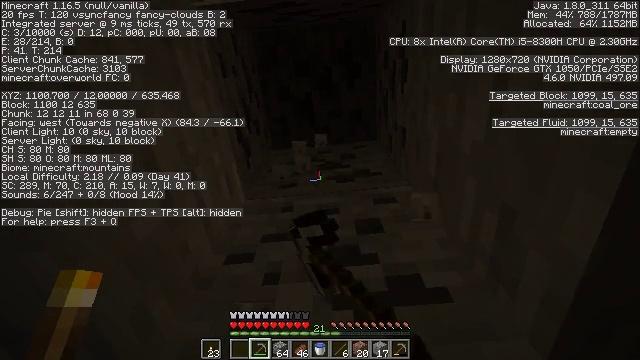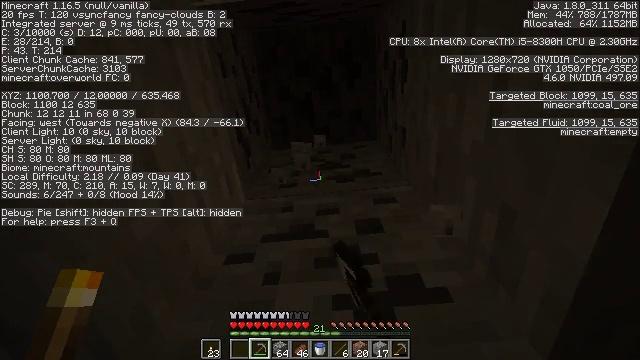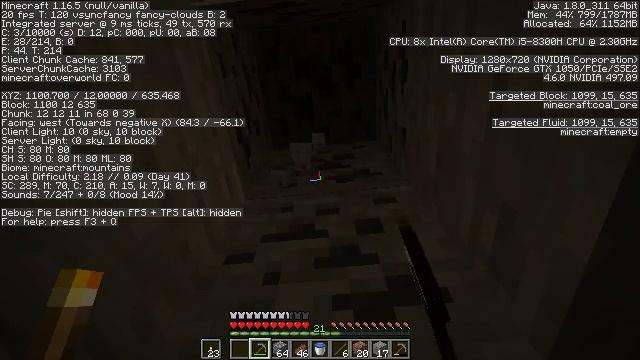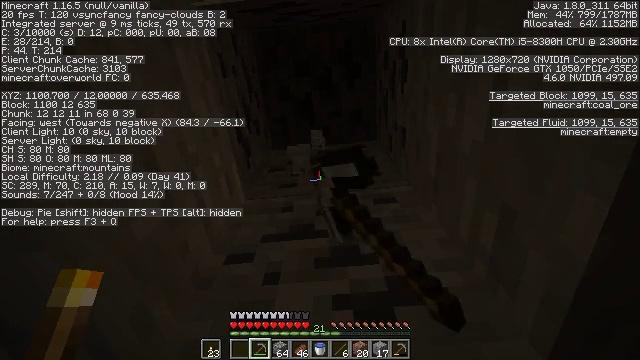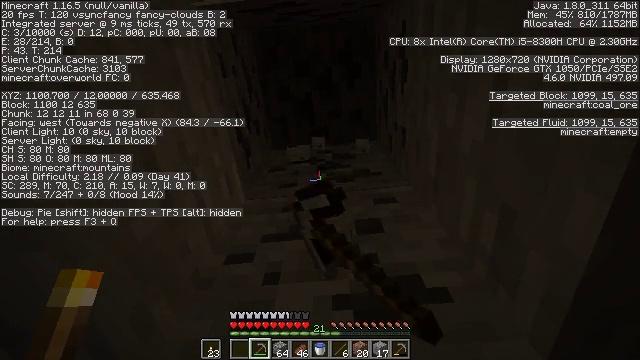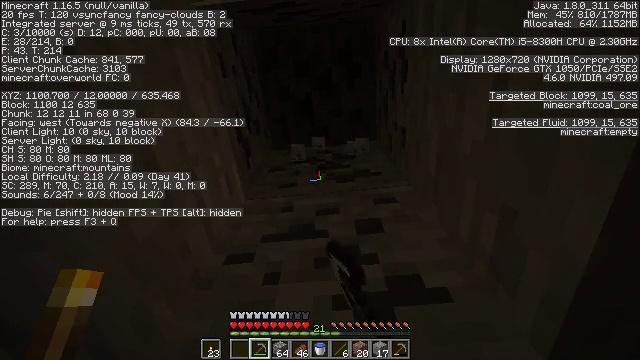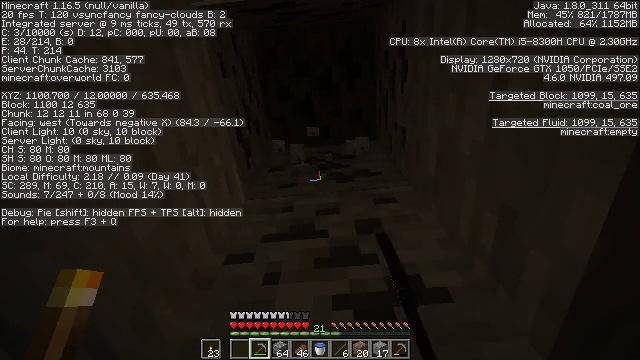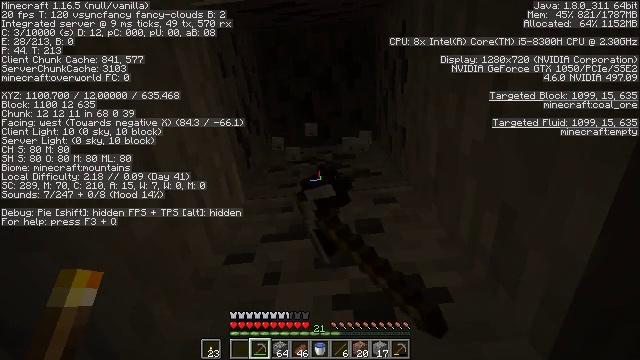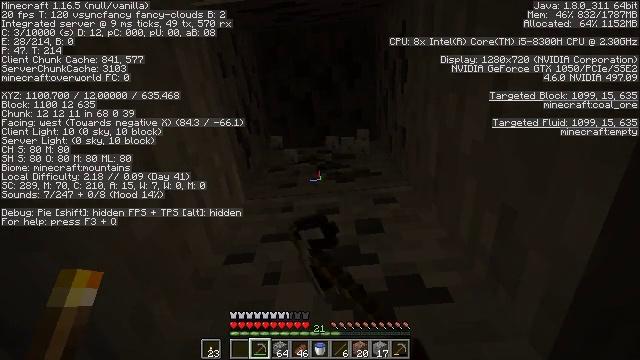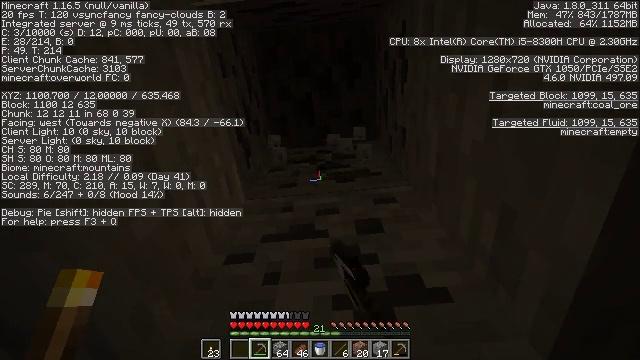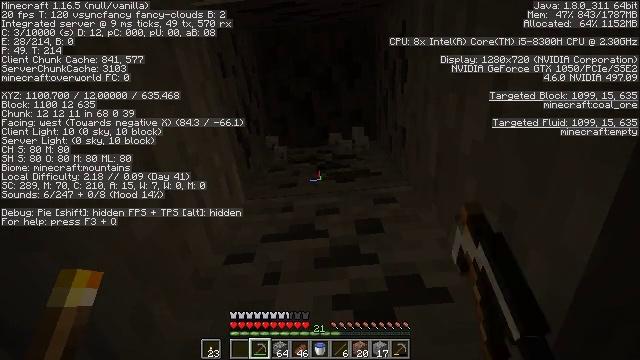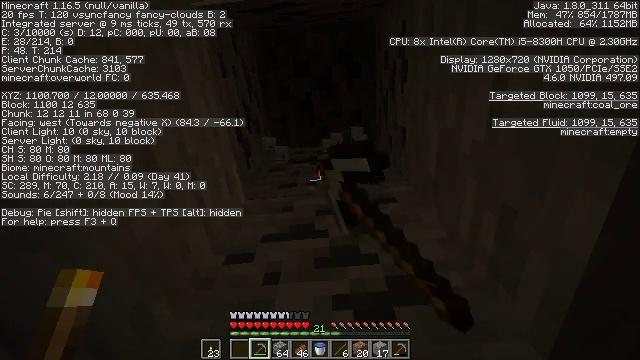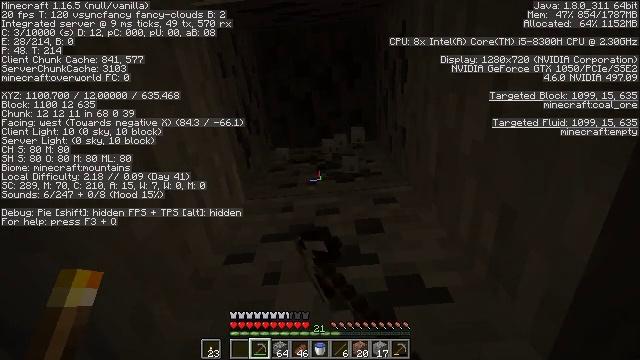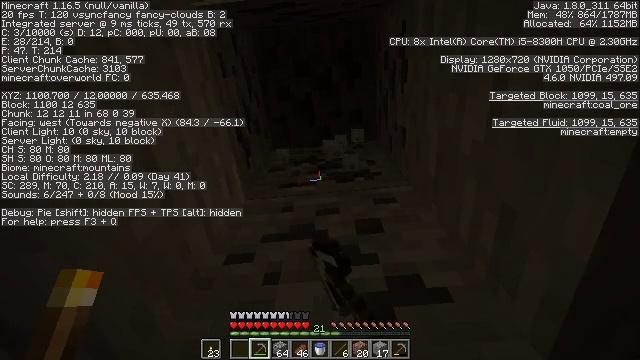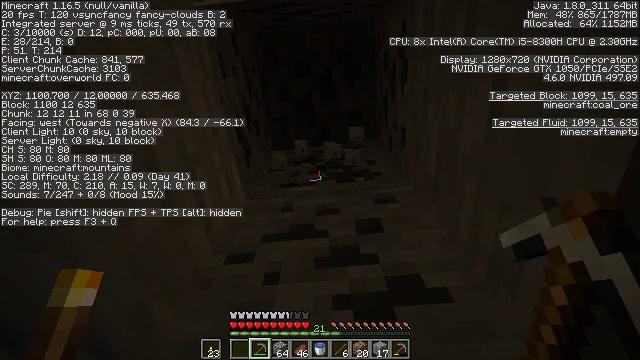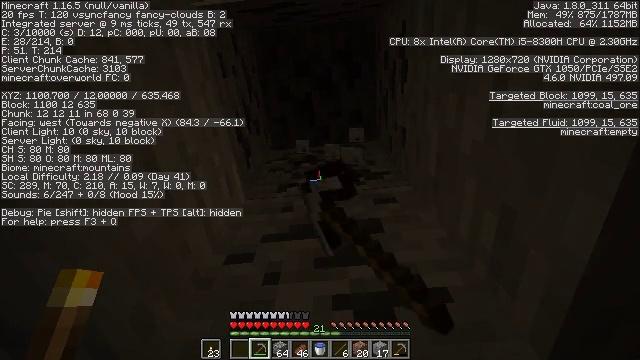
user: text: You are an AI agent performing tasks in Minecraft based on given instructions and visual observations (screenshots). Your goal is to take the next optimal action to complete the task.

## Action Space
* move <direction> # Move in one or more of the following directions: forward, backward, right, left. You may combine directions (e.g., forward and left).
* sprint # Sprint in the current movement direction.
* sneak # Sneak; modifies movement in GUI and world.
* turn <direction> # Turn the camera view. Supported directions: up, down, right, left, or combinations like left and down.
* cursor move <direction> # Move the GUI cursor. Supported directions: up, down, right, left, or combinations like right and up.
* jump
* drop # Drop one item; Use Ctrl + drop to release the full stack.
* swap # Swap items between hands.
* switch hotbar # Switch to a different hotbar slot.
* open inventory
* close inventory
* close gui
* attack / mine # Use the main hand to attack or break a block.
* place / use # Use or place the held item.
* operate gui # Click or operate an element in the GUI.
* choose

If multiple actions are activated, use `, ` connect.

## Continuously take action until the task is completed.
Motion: motion action
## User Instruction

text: Break the coal ore to collect coal.
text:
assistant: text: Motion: attack / mine
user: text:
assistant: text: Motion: attack / mine
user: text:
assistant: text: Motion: attack / mine
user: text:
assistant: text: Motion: attack / mine
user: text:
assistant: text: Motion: attack / mine
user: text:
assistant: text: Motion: attack / mine
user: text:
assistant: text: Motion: attack / mine
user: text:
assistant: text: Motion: attack / mine
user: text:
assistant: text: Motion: attack / mine
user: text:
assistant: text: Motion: attack / mine
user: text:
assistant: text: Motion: attack / mine
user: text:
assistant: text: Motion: attack / mine
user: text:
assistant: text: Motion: attack / mine
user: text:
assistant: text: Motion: attack / mine
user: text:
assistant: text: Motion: attack / mine
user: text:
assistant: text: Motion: attack / mine
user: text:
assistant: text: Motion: attack / mine
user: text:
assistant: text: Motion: attack / mine
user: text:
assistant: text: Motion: attack / mine
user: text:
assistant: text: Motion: attack / mine
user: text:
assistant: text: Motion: attack / mine
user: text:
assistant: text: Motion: attack / mine
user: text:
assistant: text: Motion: attack / mine
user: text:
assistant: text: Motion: attack / mine
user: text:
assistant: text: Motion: attack / mine
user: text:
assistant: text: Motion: turn down, attack / mine
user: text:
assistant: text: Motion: turn down, attack / mine
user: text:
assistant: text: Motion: turn down, attack / mine
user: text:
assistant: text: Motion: attack / mine
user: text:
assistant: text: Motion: attack / mine